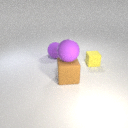
large brown rubber cube below large purple rubber sphere